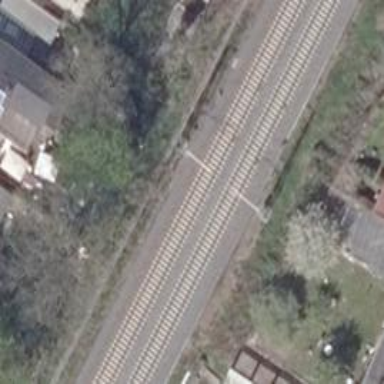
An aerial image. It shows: Milestone along the railway track with catenary mast.